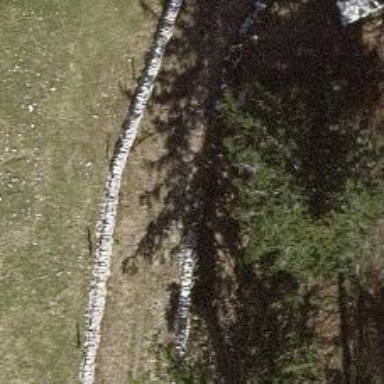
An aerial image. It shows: Wall is shown in the image.